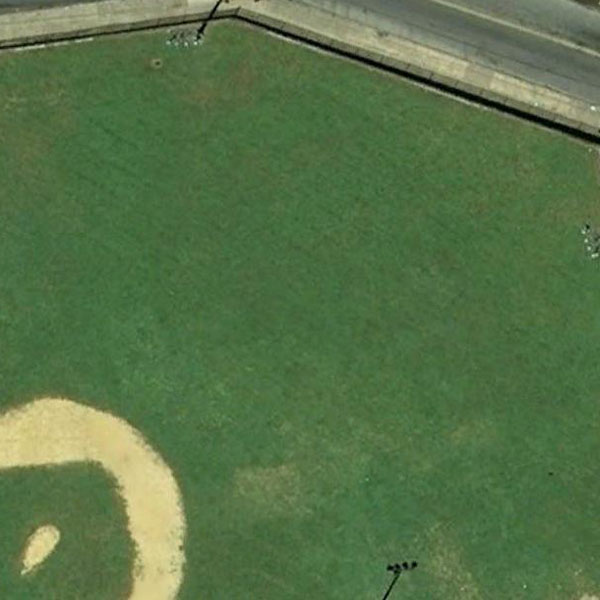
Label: Meadow